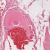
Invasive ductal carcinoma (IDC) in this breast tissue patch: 1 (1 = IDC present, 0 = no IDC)